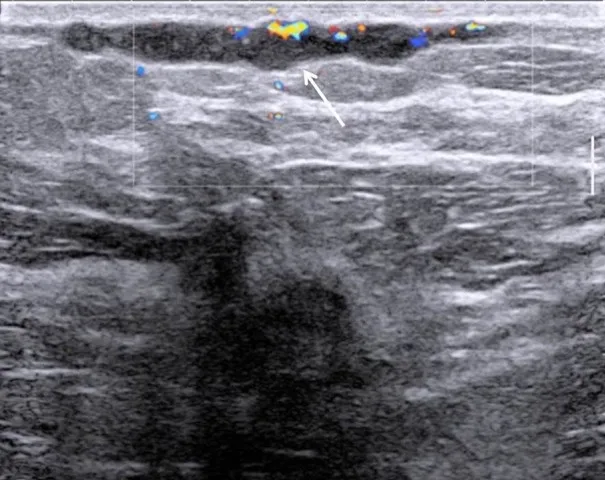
2D ultrasound with color Doppler: no vascularization inside the linear structure.
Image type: radiology (ultrasound)